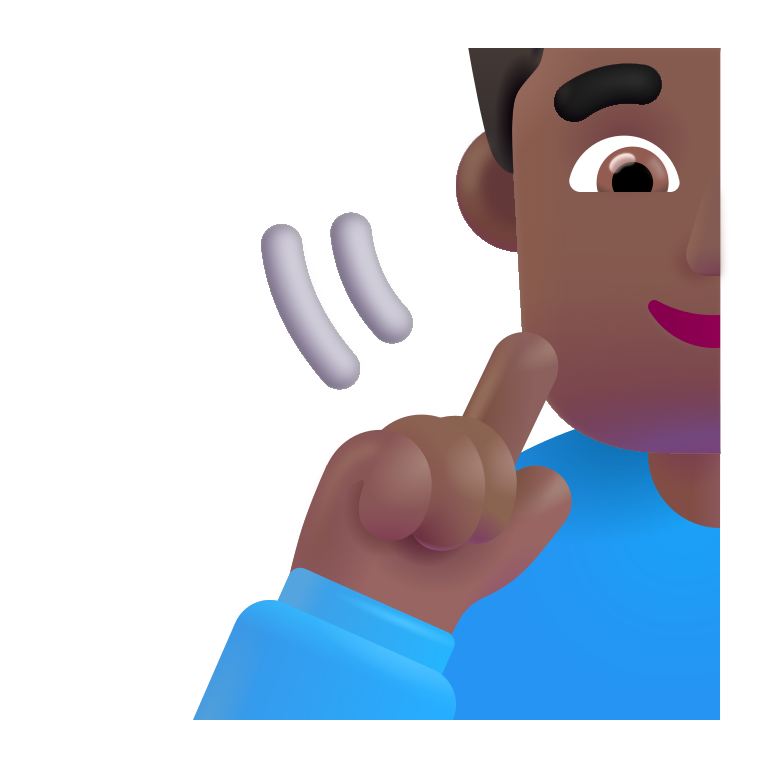
woman deaf color  dark